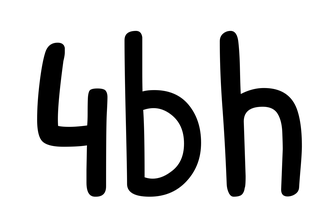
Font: PatrickHand-Regular